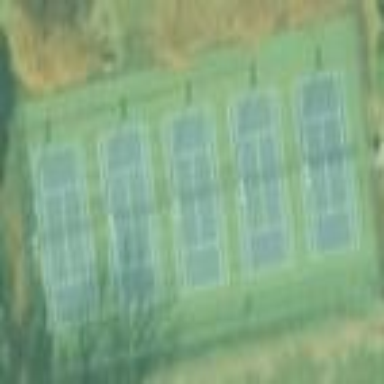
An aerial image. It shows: Tennis court in leisure pitch.